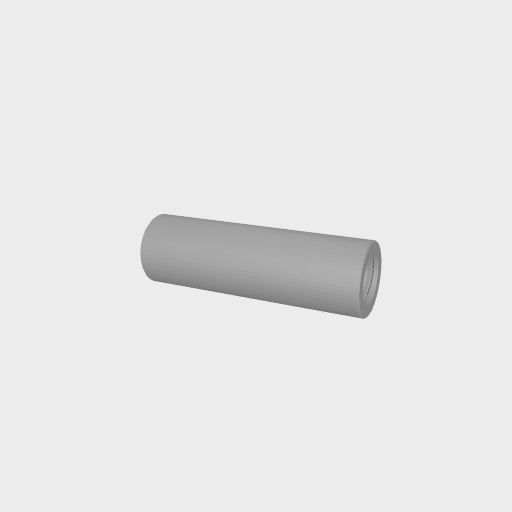
Part: Standoff6OD19